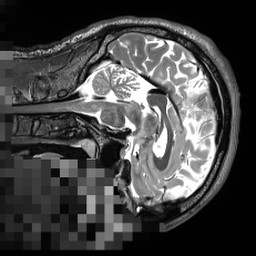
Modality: T2w
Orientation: sagittal
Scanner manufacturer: siemens
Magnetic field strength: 3 T
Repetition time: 3.2 s
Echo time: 0.564 s